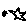
Label: star